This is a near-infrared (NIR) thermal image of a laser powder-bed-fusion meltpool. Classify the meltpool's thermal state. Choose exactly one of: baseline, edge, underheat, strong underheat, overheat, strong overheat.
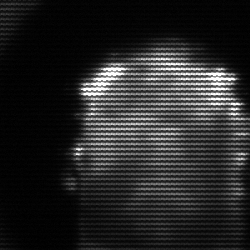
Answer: baseline